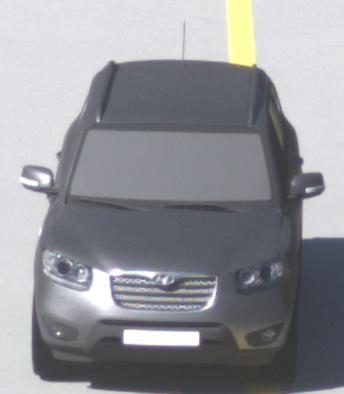
Make: Hyundai
Model: Santa Fe 2.4
Detailed model: Santa Fe (CM)
Model produced from: 2010/01
Model produced until: 2012/09
Doors: 5
Color: gray
Road condition: dry road
Daytime: morning or afternoon
Contrast: high contrast